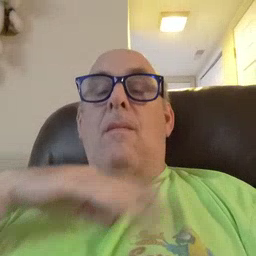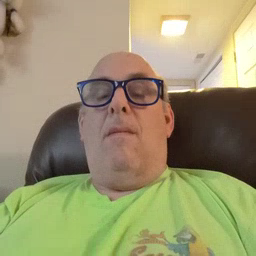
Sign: pig